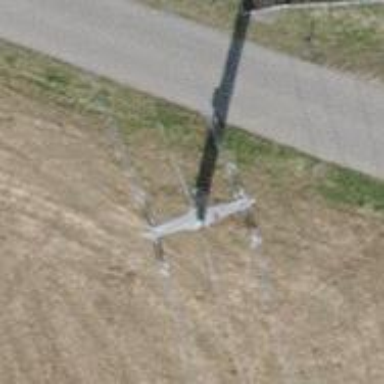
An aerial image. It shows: Concrete power pole.